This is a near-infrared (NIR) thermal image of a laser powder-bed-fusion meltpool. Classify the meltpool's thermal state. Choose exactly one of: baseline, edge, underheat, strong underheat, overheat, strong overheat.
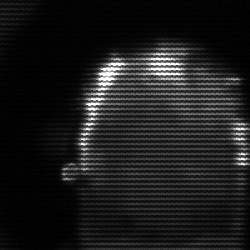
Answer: baseline